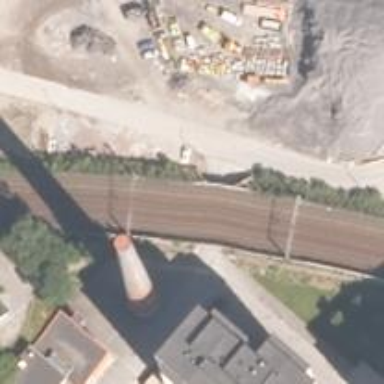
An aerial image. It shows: Bridge carrying continuous electrified railway tracks with contact line.